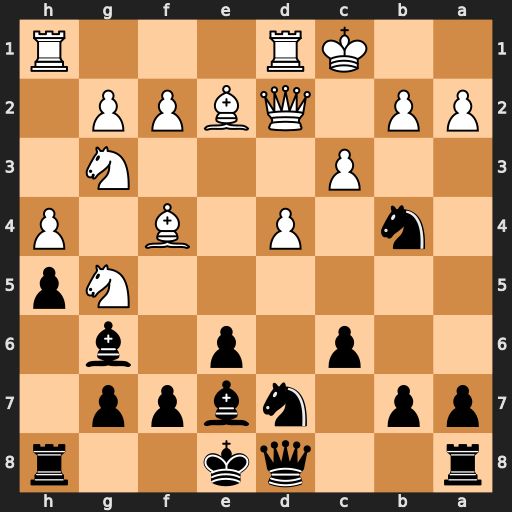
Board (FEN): r2qk2r/pp1nbpp1/2p1p1b1/6Np/1n1P1B1P/2P3N1/PP1QBPP1/2KR3R
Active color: b
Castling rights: kq
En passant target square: -
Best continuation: Nxa2#